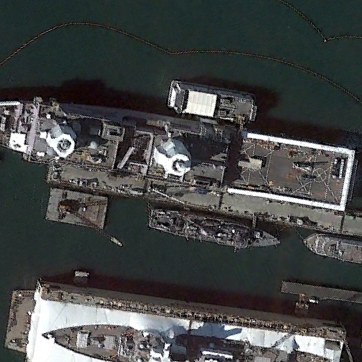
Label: combat